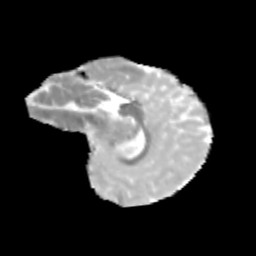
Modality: MD
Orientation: sagittal
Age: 11
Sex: female
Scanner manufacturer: siemens
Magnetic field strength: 3 T
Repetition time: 3.8 s
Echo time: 0.07 s